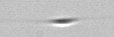
Label: Cylindrotheca_morphotype1